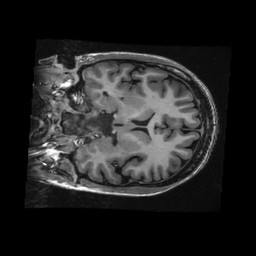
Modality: T1w
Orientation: coronal
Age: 21
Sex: female
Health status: healthy
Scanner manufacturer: ge
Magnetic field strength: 3 T
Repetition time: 0.008384 s
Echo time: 0.003108 s